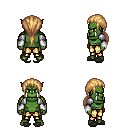
a pixel art fantasy rpg character, male body template, orc, green skin, steel arm armor, gold greaves, light blonde ponytail hairstyle, white cloth bracers, gray slippers, four views (front, back, left, right), 2x2 character sprite sheet, small pixel art, hard edges, no anti-aliasing